Question: I am working with stacked bar charts. How do I make the tooltip show only the category of the data, not the exact value or as an alternative is it possible to show the category not the value at the end of the bars (as if you set '.showValue(true)', but with the category).
I've found a solution for showing in the tooltip only the category (key), but it involves the modification of the source code and it does not look so nice.
I think the proper name for what I want to do is to display the labels for each bar. I cannot make it work with this code:
'''
chart.xAxis.
.axisLabel(attrs.xAxisLabel)
.tickFormat(d3.format('r'));
'''
Because it gives me an error that the 'attrs' is not defined. I've got the idea <URL>. But I cannot make it work.
To be a bit more concrete:

I want to show on the vertical axis that 'round_1_2', not just when I hover.
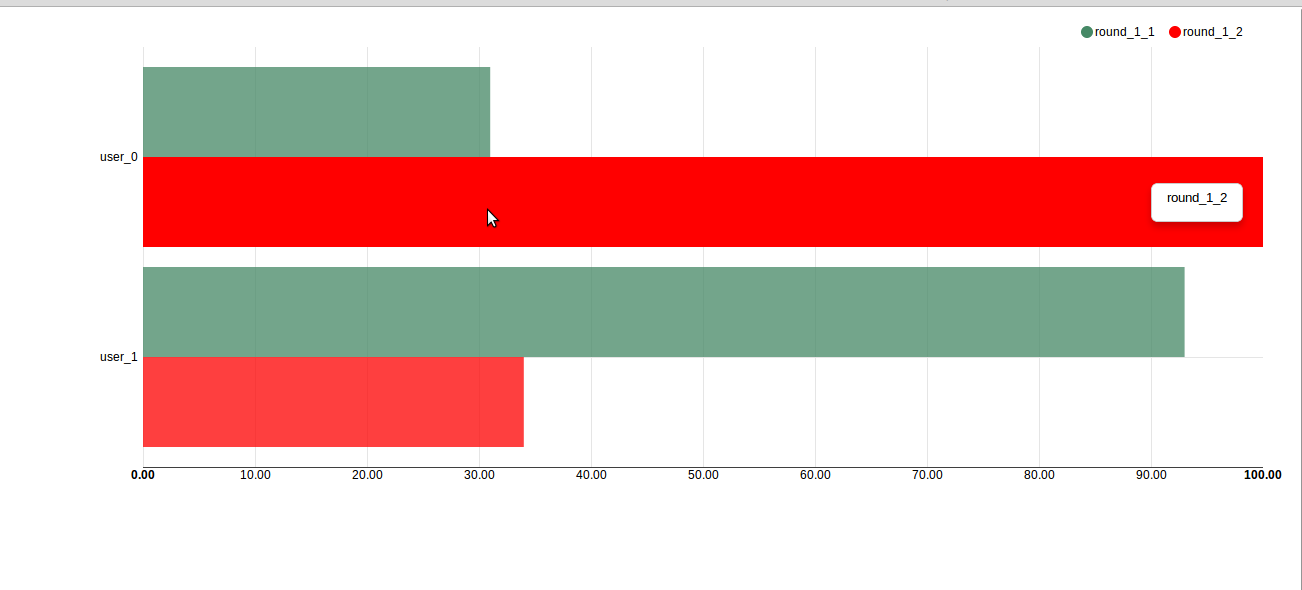
Answer: Working Fiddle: <URL>
There's still some issues with NVD3 code generating errors... they have the problem on their site example too... But, now the stuff I mention in here is demonstrable.
To customize the tooltip without modifying their code, try this in your code:
'''
chart.tooltip(function(key, x, y, e, graph) {
return '<h3>' + key + '</h3>' +
'<p>' + y + ' on ' + x + '</p>';
});
'''
They expose the tooltip via a function on the multibarchart function, so you can modify the HTML template used to render the tooltip.
There's also
'''
chart.reduceXTicks(false); // Will show labels on all bars
chart.rotateLabels(angle); // Rotate the labels to "angle" degrees
chart.xAxis.staggerLabels(true) // Staggers the X Axis labels vertically so they don't run into eachother
'''
If you look at their source code, you can find the section that exposes everything for modification:
'''
//============================================================
// Expose Public Variables
//------------------------------------------------------------
// expose chart's sub-components
chart.dispatch = dispatch;
chart.multibar = multibar;
chart.legend = legend;
chart.xAxis = xAxis;
chart.yAxis = yAxis;
...
chart.reduceXTicks= function(_) {
if (!arguments.length) return reduceXTicks;
reduceXTicks = _;
return chart;
};
chart.rotateLabels = function(_) {
if (!arguments.length) return rotateLabels;
rotateLabels = _;
return chart;
}
chart.tooltip = function(_) {
if (!arguments.length) return tooltip;
tooltip = _;
return chart;
};
'''
Mike Bostock describes a design pattern in "towards reusable charts" that NVD3 follows, so it might be of benefit to familiarize yourself with it. <URL>